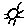
Label: sun